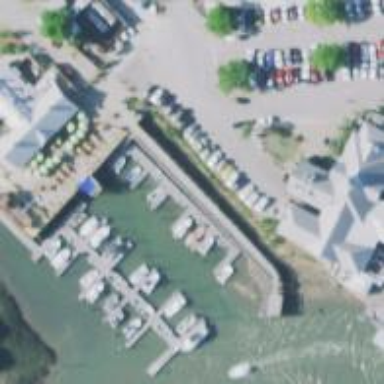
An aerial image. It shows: Marina on leisure land.